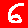
Digit: 6